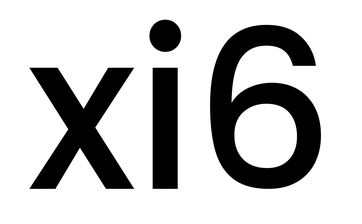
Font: Poppins-Medium